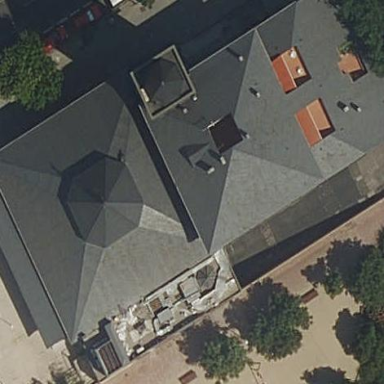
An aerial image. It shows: Church with skillion roof oriented along the building.